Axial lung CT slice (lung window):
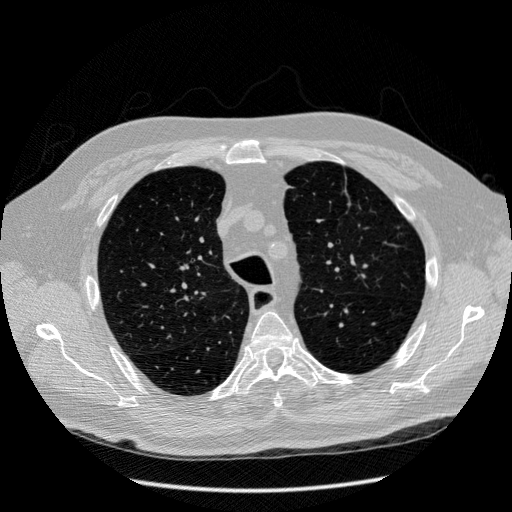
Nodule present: no